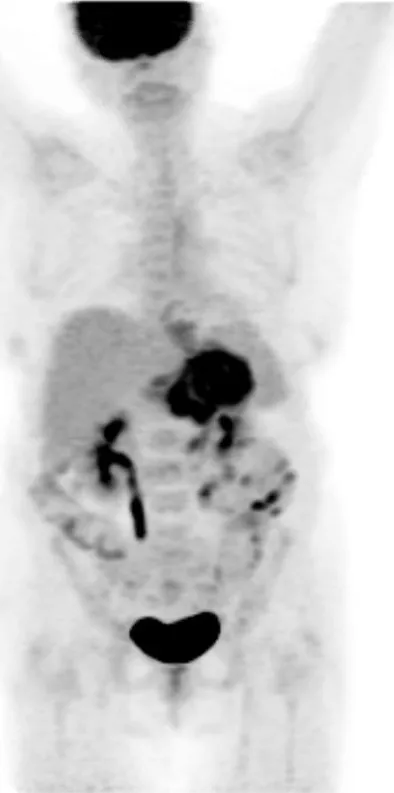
Pre-chemotherapy staging PET scan shows a locally advanced gastric cancer. . PET from skull to mid-thigh reveals extensive, diffuse hypermetabolism throughout the gastric wall compatible with a PET-avid infiltrating gastric neoplasm. Imaging revealed involvement of at least one hepatogastric lymph node. Thus, the patient was determined to have stage III disease (T3N1). Scattered areas of contrast uptake within the bowel are likely physiologic and limit evaluation for lesions. Contrast uptake within the brain and genitourinary system are physiologic.
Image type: radiology (pet)